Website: ulta-beauty
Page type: delivery-shipping
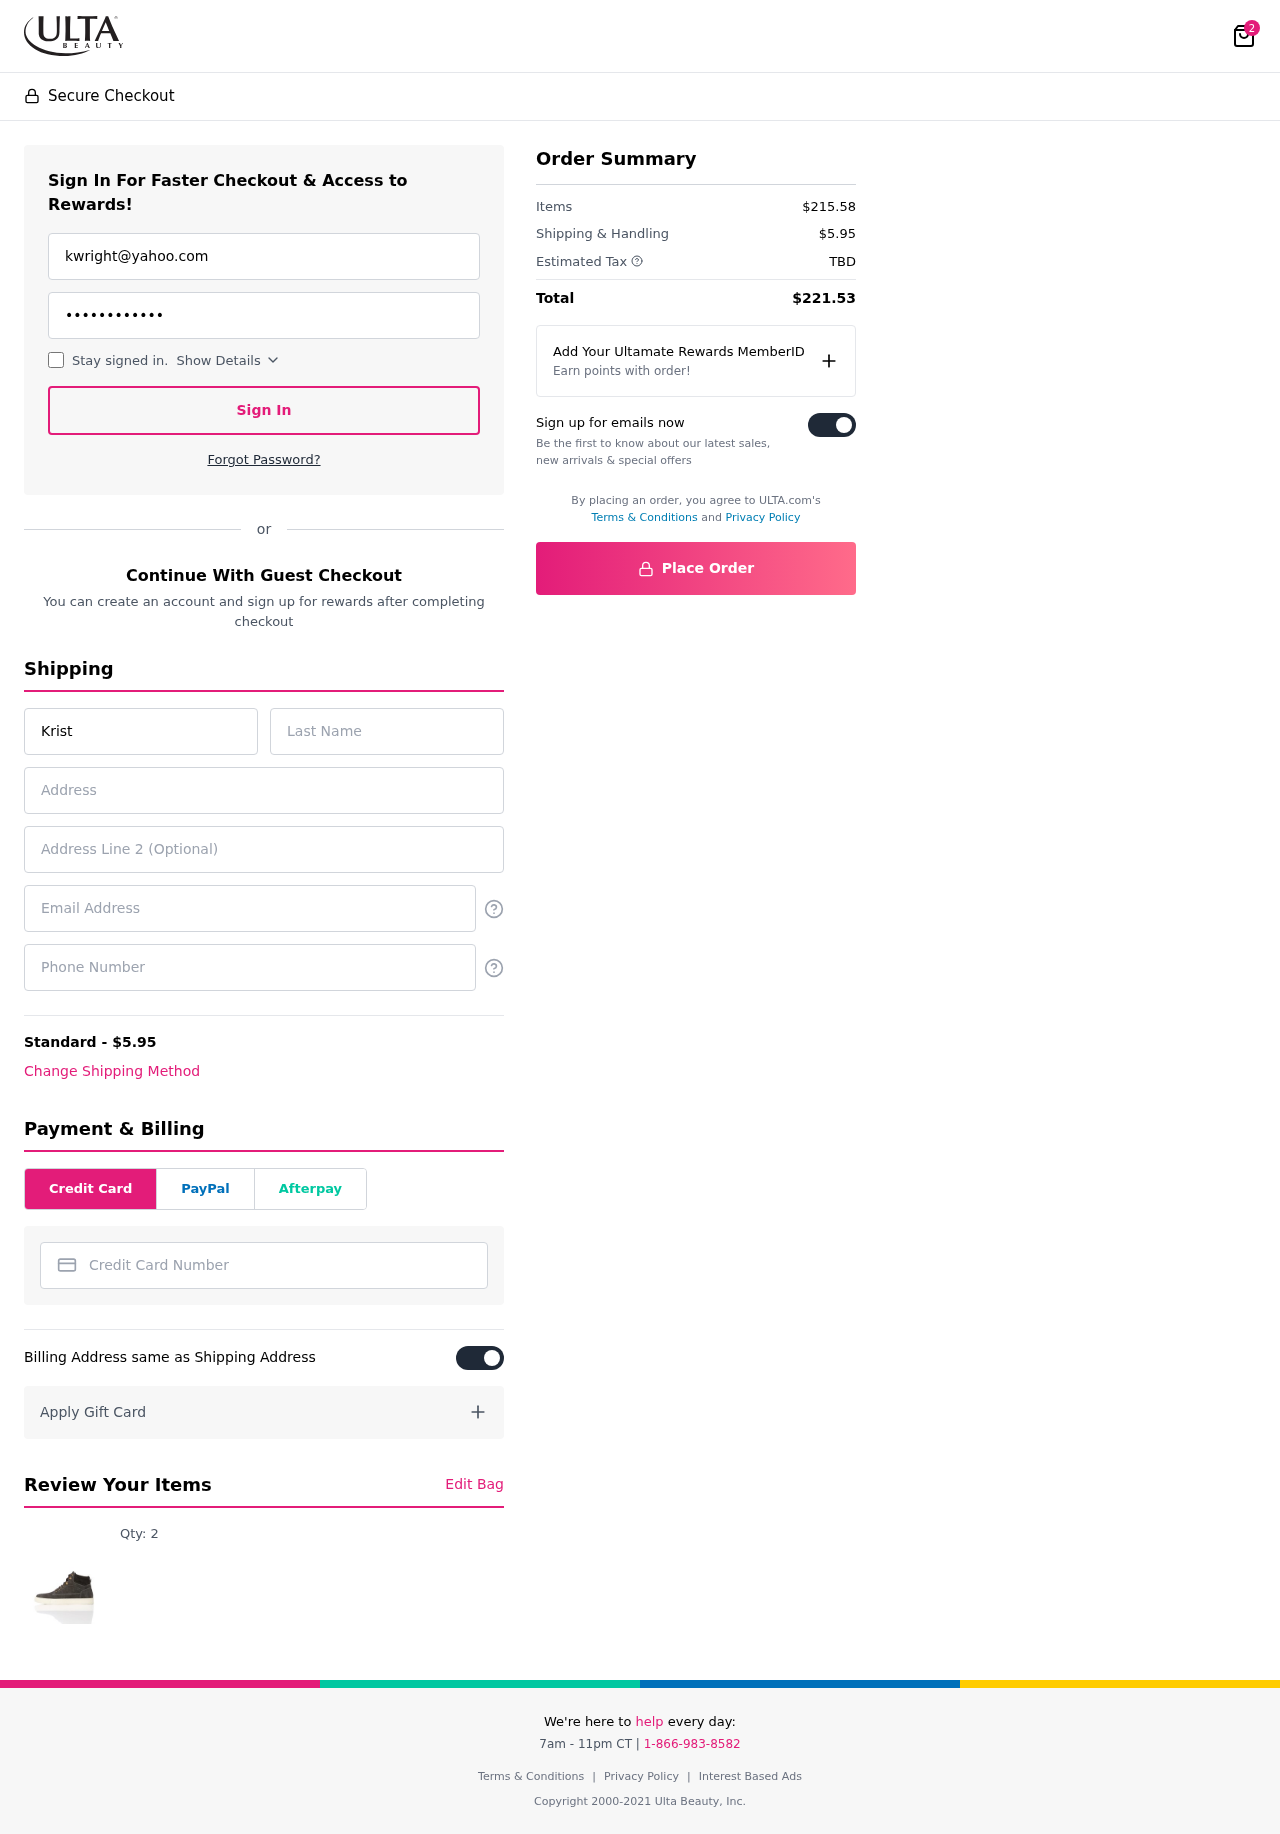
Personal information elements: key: PII_CARD_NUMBER
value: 2400 6269 1211 8357
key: PII_EMAIL
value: kwright@yahoo.com
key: PII_EMAIL2
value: kwright@yahoo.com
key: PII_FIRSTNAME
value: Kristine
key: PII_LASTNAME
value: Wright
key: PII_PHONE
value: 9737414340
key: PII_STREET
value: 57700 Jorge Fields
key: PII_STREET2
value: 668 David Pines
Product elements: key: PRODUCT1_QUANTITY
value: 2
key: PRODUCT1
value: Qty: 2
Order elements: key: ORDER_NUM_ITEMS
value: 2
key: ORDER_SHIPPING_COST
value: $5.95
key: ORDER_SUBTOTAL
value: $215.58
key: ORDER_TAX
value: TBD
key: ORDER_TOTAL
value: $221.53